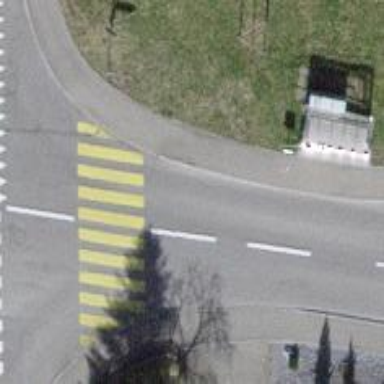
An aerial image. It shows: Public transport stop position.